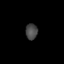
Tissue: skin
Cell type: Epithelial cells
Senescence score: 0.2209
Nuclear area (px): 188
Mean DAPI intensity: 70.888